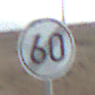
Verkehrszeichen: EndeGeschwindigkeit60
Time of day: SunriseSunset
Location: Outdoor (RoadRail)
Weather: PartlyCloudy
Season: NotSpecified
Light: Natural